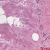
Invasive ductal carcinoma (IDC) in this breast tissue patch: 0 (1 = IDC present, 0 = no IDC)